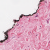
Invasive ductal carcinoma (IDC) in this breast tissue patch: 0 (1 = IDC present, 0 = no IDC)